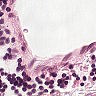
Metastatic tissue present: no